Aerial crown-view tile of a tropical tree (Barro Colorado Island, Panama), acquired 20250818:
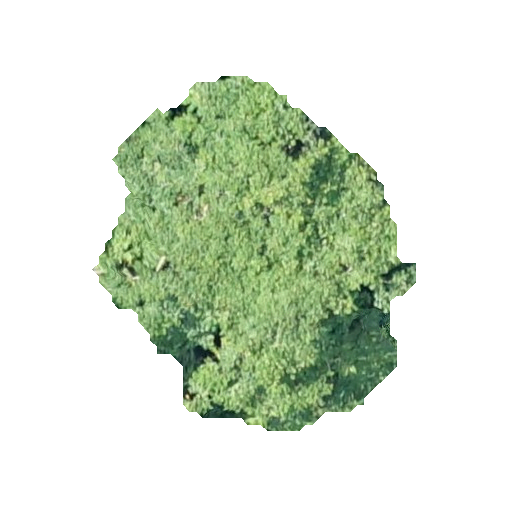
Species: Tachigali panamensis
GBIF accepted scientific name: Tachigali panamensis
Crown area: 111.113 m²